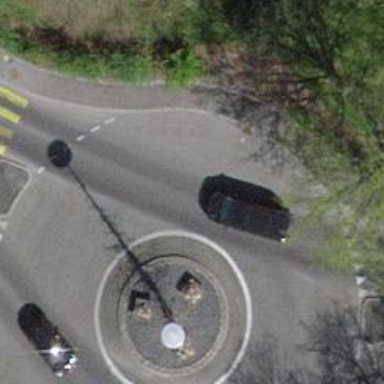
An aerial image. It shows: Tertiary road made of asphalt leading to roundabout junction.